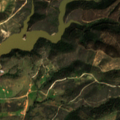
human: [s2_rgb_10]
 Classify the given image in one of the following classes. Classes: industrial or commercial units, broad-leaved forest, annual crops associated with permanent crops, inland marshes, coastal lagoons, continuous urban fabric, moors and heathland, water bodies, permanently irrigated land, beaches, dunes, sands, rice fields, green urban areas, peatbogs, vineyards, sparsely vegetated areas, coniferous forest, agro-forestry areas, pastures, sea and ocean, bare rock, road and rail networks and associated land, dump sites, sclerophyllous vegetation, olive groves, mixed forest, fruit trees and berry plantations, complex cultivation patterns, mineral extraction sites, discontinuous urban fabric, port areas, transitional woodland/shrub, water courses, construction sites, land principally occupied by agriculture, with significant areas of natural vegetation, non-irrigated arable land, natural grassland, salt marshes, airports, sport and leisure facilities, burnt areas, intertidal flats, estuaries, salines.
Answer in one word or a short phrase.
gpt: non-irrigated arable land, broad-leaved forest, transitional woodland/shrub, water bodies